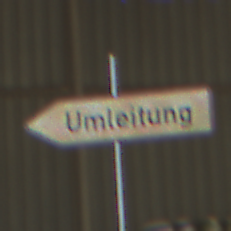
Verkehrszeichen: UmleitungswegweiserLinksweisend
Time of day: Midday
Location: Indoor (Urban)
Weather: NotSpecified
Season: NotSpecified
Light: Natural